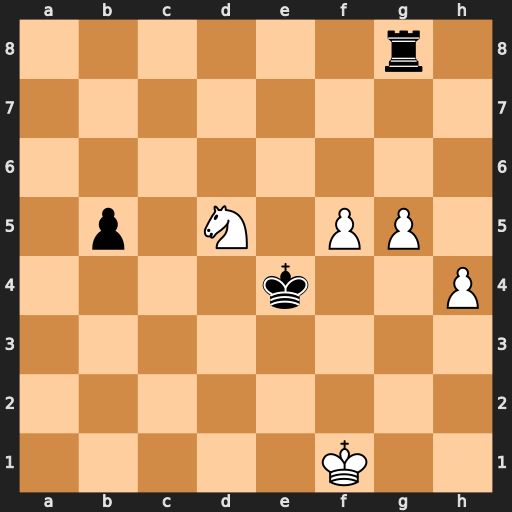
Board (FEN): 6r1/8/8/1p1N1PP1/4k2P/8/8/5K2
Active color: w
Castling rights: -
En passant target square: -
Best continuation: Nf6+ Kd3 Nxg8